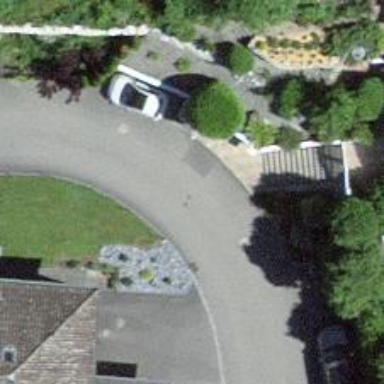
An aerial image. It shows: Residential road.